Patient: sex M, age 55
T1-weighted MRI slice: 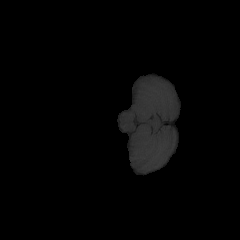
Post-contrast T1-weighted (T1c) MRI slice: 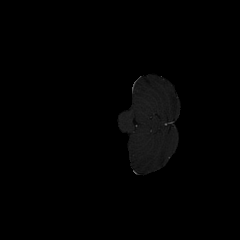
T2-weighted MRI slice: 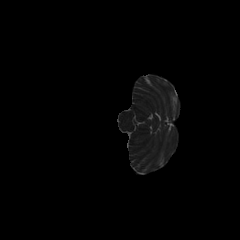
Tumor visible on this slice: no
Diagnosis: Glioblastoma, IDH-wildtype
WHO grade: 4